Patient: sex M, age 77
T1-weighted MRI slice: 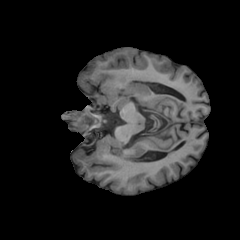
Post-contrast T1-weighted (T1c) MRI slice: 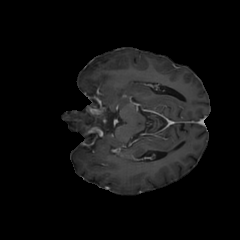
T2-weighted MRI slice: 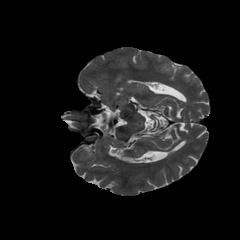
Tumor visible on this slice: no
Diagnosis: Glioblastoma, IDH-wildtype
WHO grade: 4